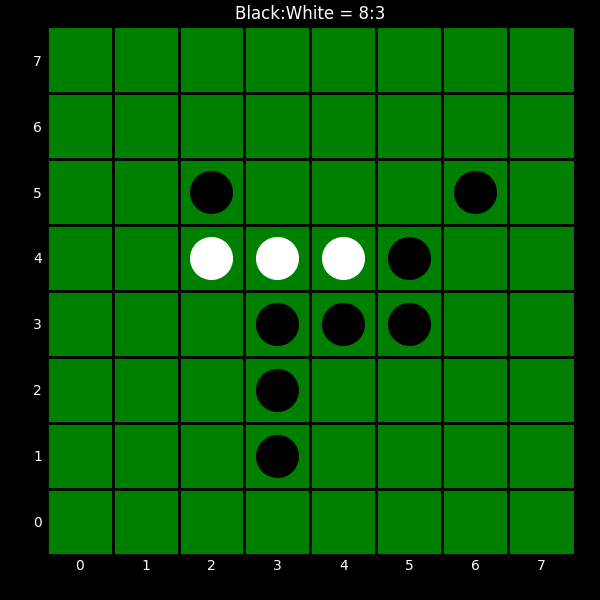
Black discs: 8
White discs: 3